Question: i'm trying to parse Json with the google Gson library, but for the moment i can't get it to work ...
Here is the Json i'm supposed to get :
'''
{
"shoppingLists": [
{
"ShoppingList": {
"id": "51",
"name": "loool",
"created": "2014-03-22 13:03:22",
"modified": "2014-03-22 13:03:22"
},
"ShoppingItem": [
{
"id": "24",
"shopping_item_category_id": "19",
"name": "Biscuits",
"description": "",
"created": "2014-02-05 17:43:45",
"modified": "2014-02-05 17:43:45",
"category_name": "Confiseries \/ Gouters"
},
{
"id": "25",
"shopping_item_category_id": "19",
"name": "Snickers",
"description": "",
"created": "2014-02-05 17:44:08",
"modified": "2014-02-05 17:44:08",
"category_name": "Confiseries \/ Gouters"
},
{
"id": "26",
"shopping_item_category_id": "19",
"name": "Cereales",
"description": "",
"created": "2014-02-05 17:44:57",
"modified": "2014-02-05 17:44:57",
"category_name": "Confiseries \/ Gouters"
}
]
}
]
}
'''
Here are my models :
shoppingLists :
'''
public class shoppingLists {
public ShoppingList ShoppingList;
public List<ShoppingItem> ShoppingItems;
}
'''
ShoppingList :
'''
public class ShoppingList {
public int id;
public String name;
public String created;
public String modified;
}
'''
ShoppingItem :
'''
public class ShoppingItem {
public int id;
public int shopping_item_category_id;
public String name;
public String description;
public String created;
public String modified;
public String category_name;
}
'''
Here is my AsyncTask which get the Json from the server :
'''
public class APIRetrieveLists extends AsyncTask<APIRequestModel, Void, List<shoppingLists>>{
SQLHelper _sqlHelper = null;
Context _context;
ProgressBar _pb;
public APIRetrieveLists(Context context, ProgressBar pb){
this._context = context;
this._pb = pb;
}
@Override
protected void onPreExecute(){
}
@Override
protected void onPostExecute(List<shoppingLists> model){
this._sqlHelper = new SQLHelper(this._context);
if (model != null){
for (shoppingLists cn : model){
Log.i("infos", "list's name => " + cn.ShoppingList.name);
}
}else{
Log.i("infos", "model is null");
}
}
@Override
protected List<shoppingLists> doInBackground(APIRequestModel... arg0) {
APIRequestModel model = arg0[0];
try
{
try
{
List<NameValuePair> nameValuePairs = new ArrayList<NameValuePair>();
nameValuePairs.add(new BasicNameValuePair("access_token", model.getToken()));
HttpClient httpclient = new DefaultHttpClient();
HttpPost httppost = new HttpPost("http://apiurl/index.json");
httppost.setEntity(new UrlEncodedFormEntity(nameValuePairs, HTTP.UTF_8));
HttpResponse response = httpclient.execute(httppost);
BufferedReader reader = new BufferedReader(new InputStreamReader(response.getEntity().getContent()));
String s = "";
String all = "";
while ((s = reader.readLine()) != null){
all += s;
}
Gson gson = new Gson();
List<shoppingLists> Obj = (List<shoppingLists>) gson.fromJson(all, new TypeToken<List<shoppingLists>>(){}.getType());
return (Obj);
}
catch (ClientProtocolException e) {
Log.i("infos", "first");
return (null);
}
}
catch (Exception e){
Log.i("infos", "second");
return (null);
}
}
}
'''
The exception "second" is always firing ...
Log.i("infos", "model is null"); is also executed.
if someone could help :)
thank you !
regards.

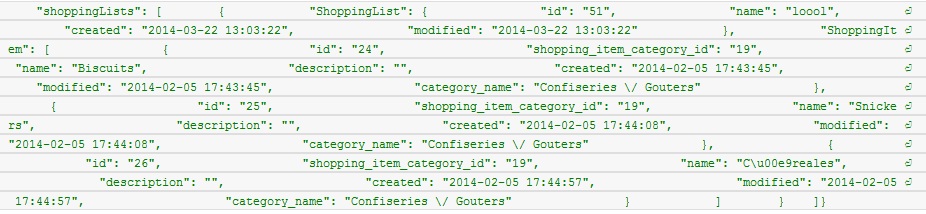
Answer: Add one more wrapper to your shoppingLists, as your jsonObject had shoppingLists as key and array of ShoppingListItem as value. Also you need to annotate '@SerializedName' for ShoppingItems field because it is not matching with the key in Json.
Find below updated classes and parser
'''
Gson gson = new Gson();
FinalClass myObj = gson.fromJson(jsonString, FinalClass.class);
'''
Classes
'''
public class FinalClass {
public ArrayList<ShoppingListItem> shoppingLists;
}
public class ShoppingListItem {
public ShoppingList ShoppingList;
@SerializedName("ShoppingItem")
public List<ShoppingItem> ShoppingItems;
}
public class ShoppingList {
public int id;
public String name;
public String created;
public String modified;
}
public class ShoppingItem {
public int id;
public int shopping_item_category_id;
public String name;
public String description;
public String created;
public String modified;
public String category_name;
}
'''